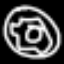
Label: donut